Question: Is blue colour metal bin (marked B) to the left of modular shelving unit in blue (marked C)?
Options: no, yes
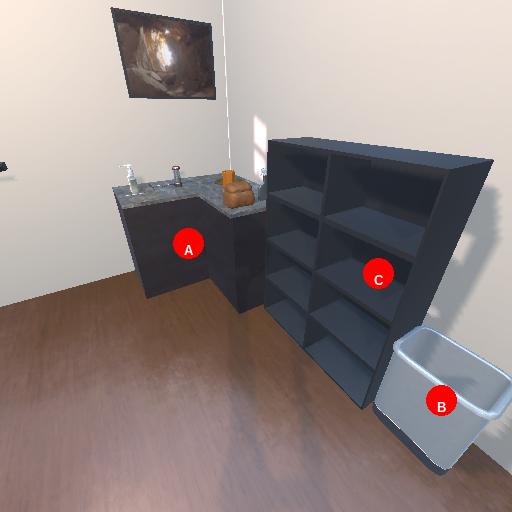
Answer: no